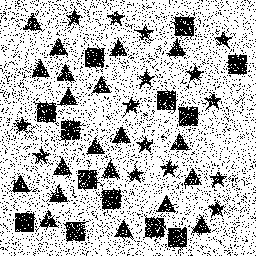
Squares: 13
Triangles: 20
Stars: 15
Total shapes: 48